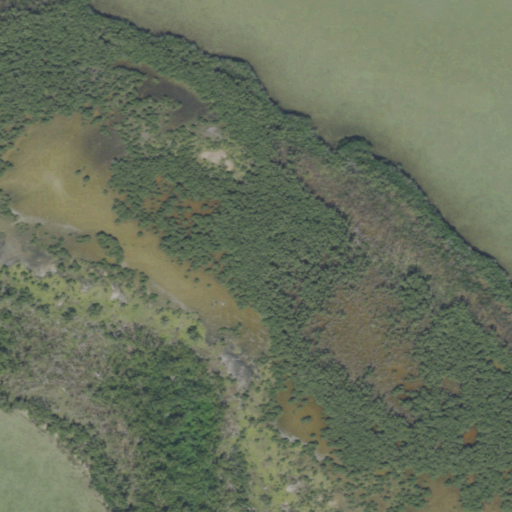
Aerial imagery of island in Florida named Big Key containing herbaceous wetlands, woody wetlands, and open water